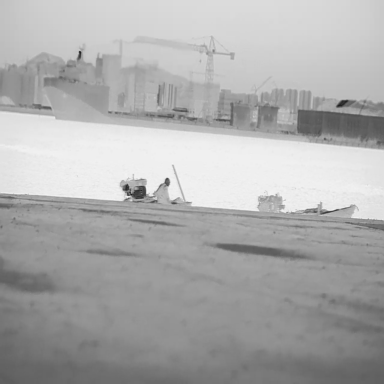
There is a bulk_carrier in the infrared image.